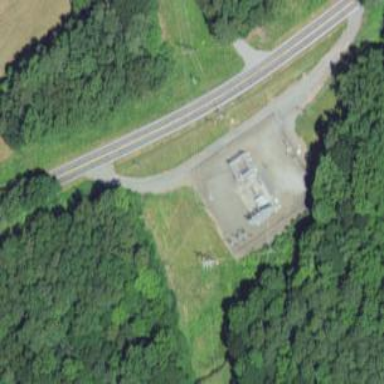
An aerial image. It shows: Distribution level power substation fenced with chain link.